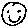
Label: smiley face